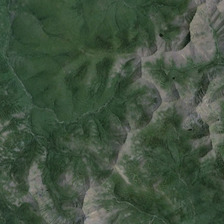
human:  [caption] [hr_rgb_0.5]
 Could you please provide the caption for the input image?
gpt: the ridge of this mountain is bare while the other parts are gree .

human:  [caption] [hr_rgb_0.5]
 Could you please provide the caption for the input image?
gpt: the mountain peak is bare while other parts are green .

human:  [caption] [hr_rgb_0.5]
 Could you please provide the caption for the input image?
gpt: the mountain peak is bare while other parts are green .

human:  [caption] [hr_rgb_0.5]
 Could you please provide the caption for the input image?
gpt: the mountain peak is bare while other parts are green .

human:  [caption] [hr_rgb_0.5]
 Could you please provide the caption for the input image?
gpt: it is a piece of irregular green mountains .